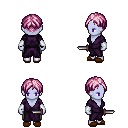
a pixel art fantasy rpg character, female body template, dark elf, purple skin, purple robe, teal pants, pink parted hairstyle, white cloth bracers, brown slippers, dagger, four views (front, back, left, right), 2x2 character sprite sheet, small pixel art, hard edges, no anti-aliasing